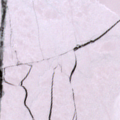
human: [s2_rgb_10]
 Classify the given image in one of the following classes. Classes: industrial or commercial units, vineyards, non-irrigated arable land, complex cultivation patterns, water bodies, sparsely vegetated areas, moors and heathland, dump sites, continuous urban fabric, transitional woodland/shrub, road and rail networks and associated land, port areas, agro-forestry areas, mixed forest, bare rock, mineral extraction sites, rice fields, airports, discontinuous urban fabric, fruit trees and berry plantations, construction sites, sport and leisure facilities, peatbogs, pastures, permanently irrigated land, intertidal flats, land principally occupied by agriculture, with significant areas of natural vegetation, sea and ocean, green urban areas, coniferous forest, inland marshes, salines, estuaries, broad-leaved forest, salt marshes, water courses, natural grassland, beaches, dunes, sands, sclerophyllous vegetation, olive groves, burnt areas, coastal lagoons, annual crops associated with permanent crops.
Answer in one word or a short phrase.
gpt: sea and ocean